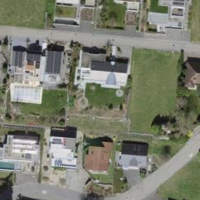
EUNIS habitat code: 54
Species observed at this site:
Galeopsis tetrahit